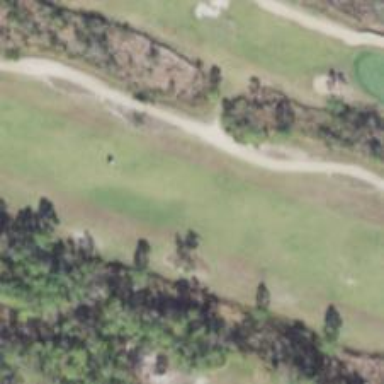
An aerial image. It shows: View of golf hole.